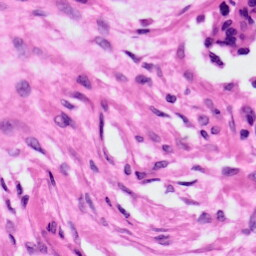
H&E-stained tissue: Ovarian